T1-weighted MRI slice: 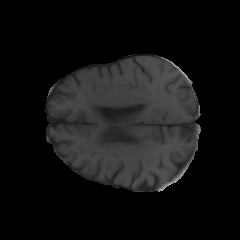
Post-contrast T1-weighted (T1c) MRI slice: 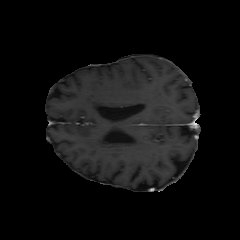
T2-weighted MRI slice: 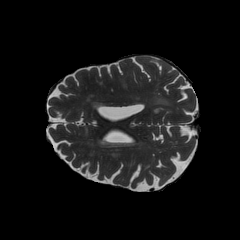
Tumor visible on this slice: yes